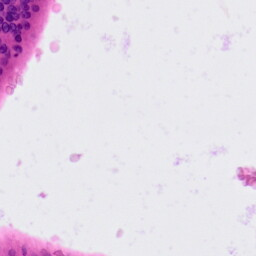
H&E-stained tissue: Colon